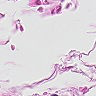
Metastatic tissue present: no